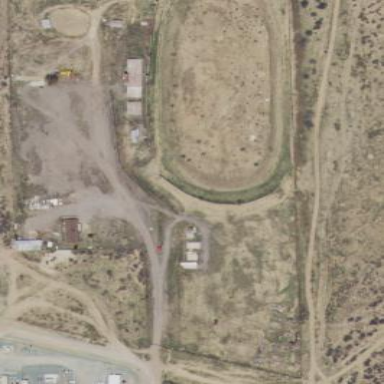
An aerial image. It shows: Raceway road.